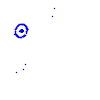
Particle: proton